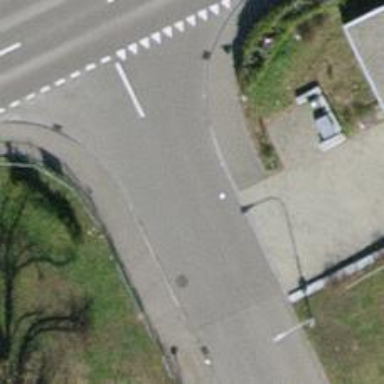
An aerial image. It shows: Unmarked crossing on the road.